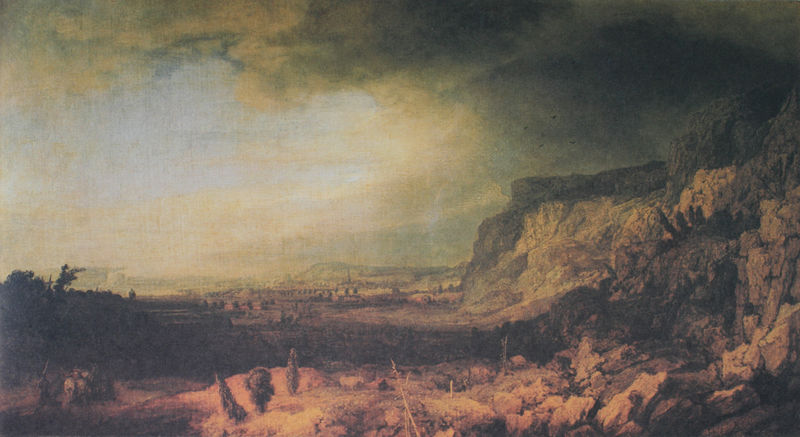
Titel: Gebirgslandschaft
Künstler: Hercules Segers
Standort: Florenz
Institution: Galleria degli Uffizi
Schlagwörter: baum, berg, blau, dunkel, felsen, gemälde, himmel, schatten, wolken, bäume, gelb, grün, landschaft, menschen, stadt, abend, braun, licht, orange, weiss, rot, weg, wolke, steine, ebene, erde, feld, horizont, hügel, natur, vögel, kirche, sonne, sträucher, tal, turm, küste, abhang, berge, hang, nebel, friedrich, romantik, unwetter, wetter, wild, unscharf, senke, karg, abendlicht, kalkstein, sinnenuntergang, kreidefelsen, esteine